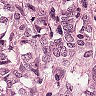
Metastatic tissue present: yes